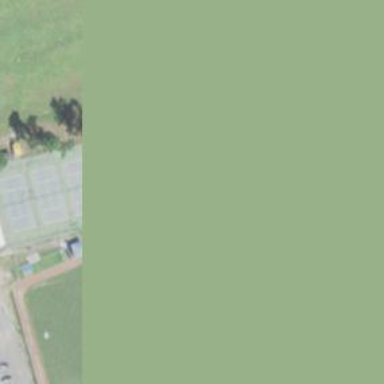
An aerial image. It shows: Tennis court on pitch designated for leisure land.